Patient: sex M, age 64
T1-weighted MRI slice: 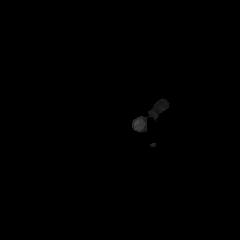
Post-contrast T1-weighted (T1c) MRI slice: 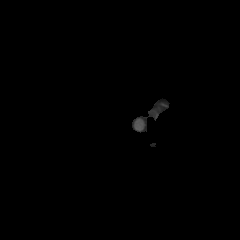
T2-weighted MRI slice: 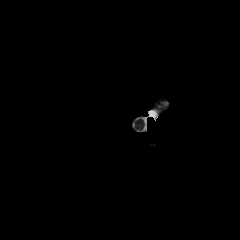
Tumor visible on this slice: no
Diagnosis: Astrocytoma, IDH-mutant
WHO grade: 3